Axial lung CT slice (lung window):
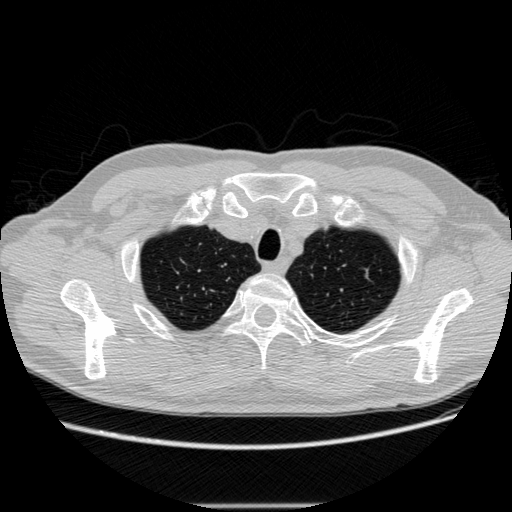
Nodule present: no